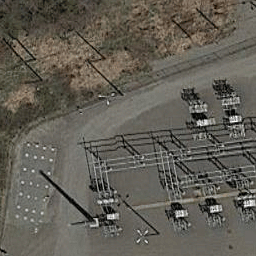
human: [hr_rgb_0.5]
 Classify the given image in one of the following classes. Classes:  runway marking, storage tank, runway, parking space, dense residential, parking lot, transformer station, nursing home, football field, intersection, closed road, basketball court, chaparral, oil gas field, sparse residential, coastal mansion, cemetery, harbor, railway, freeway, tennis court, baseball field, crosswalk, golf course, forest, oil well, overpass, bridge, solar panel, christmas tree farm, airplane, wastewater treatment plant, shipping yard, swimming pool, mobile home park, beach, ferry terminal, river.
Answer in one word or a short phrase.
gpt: transformer station